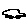
Label: car